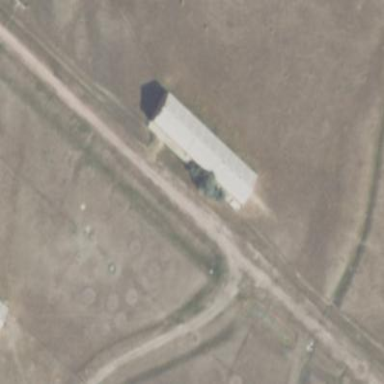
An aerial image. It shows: Farm auxiliary building.